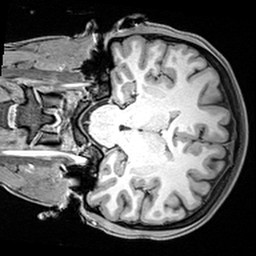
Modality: T1w
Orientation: coronal
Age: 20
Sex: female
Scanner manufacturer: siemens
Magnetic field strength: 3 T
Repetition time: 2.4 s
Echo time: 0.0022 s